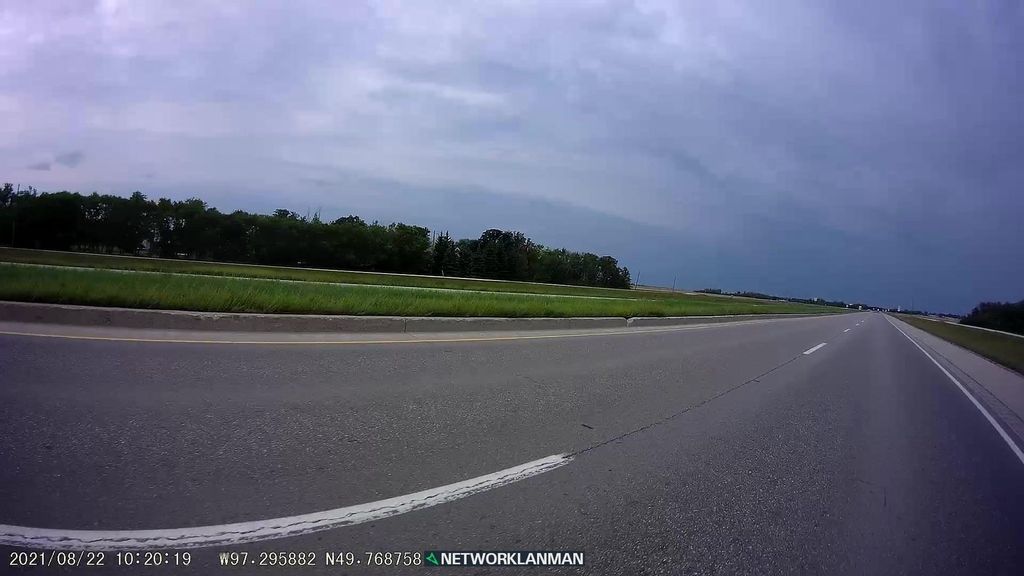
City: winnipeg